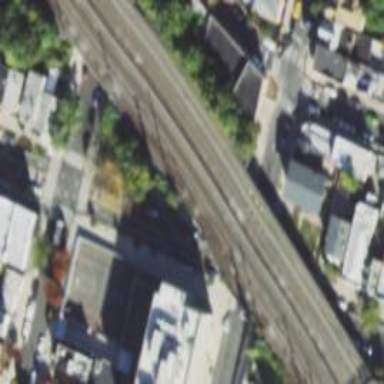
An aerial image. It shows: Electrified railway with rail tracks.